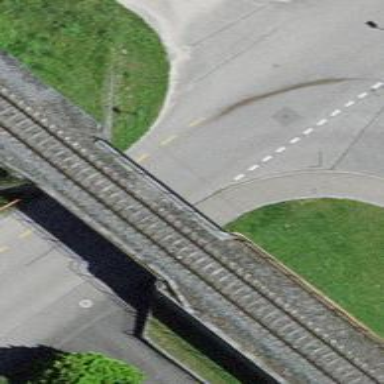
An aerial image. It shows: Bridge over electrified railway with contact line.